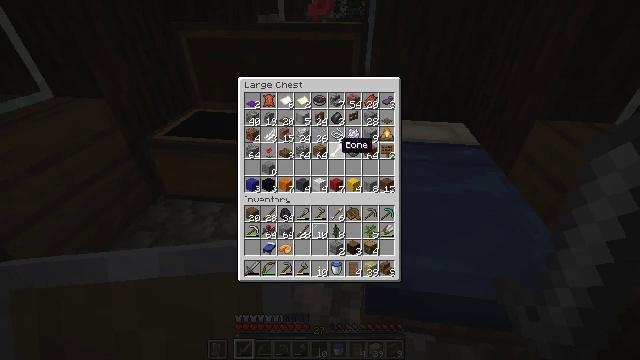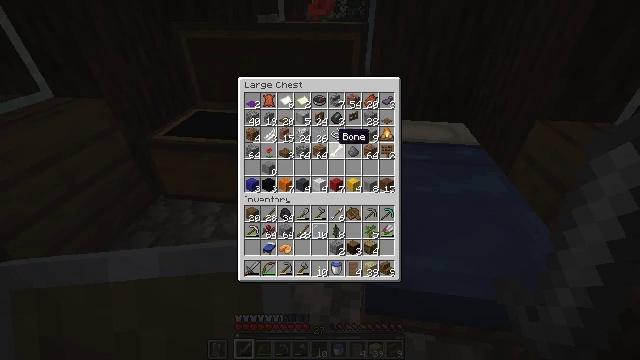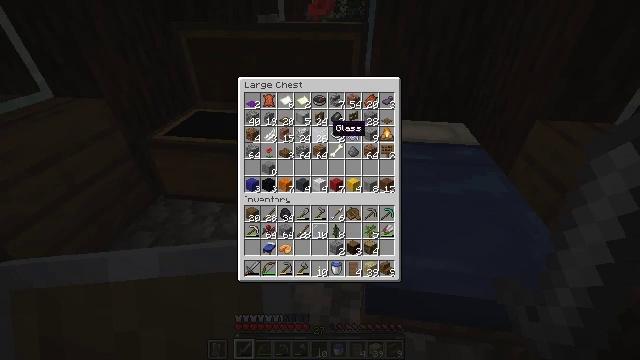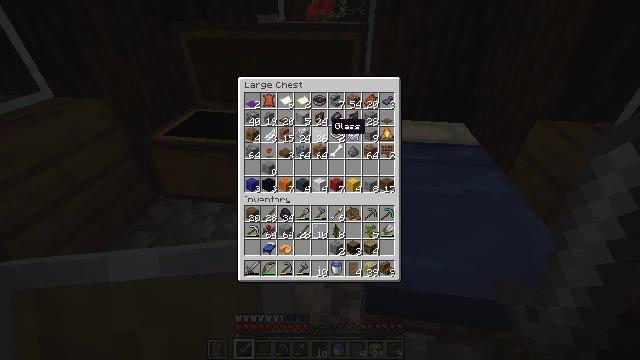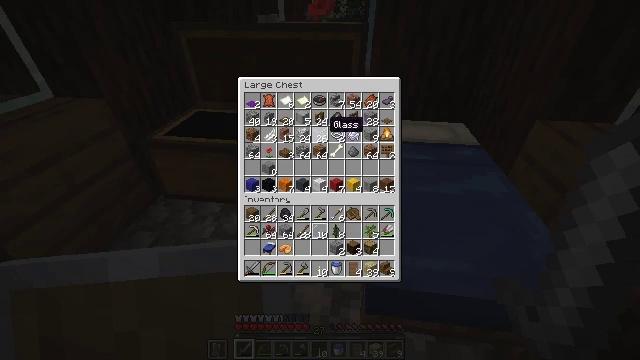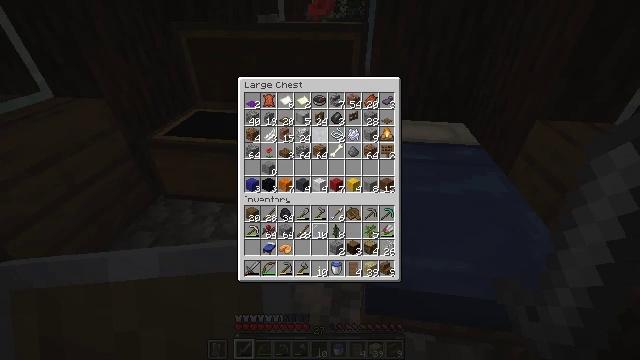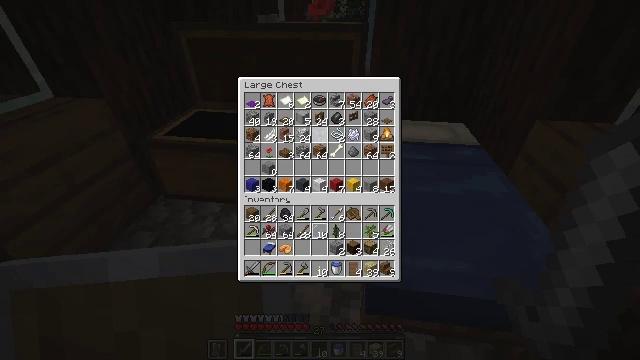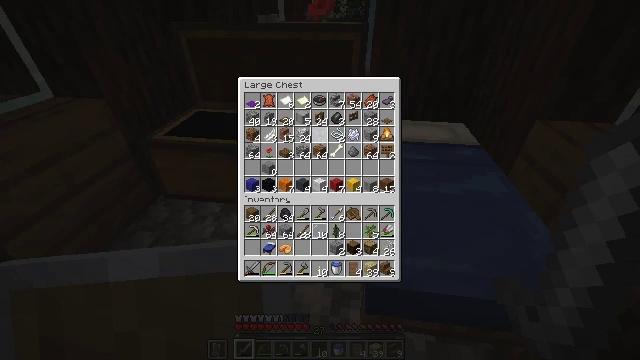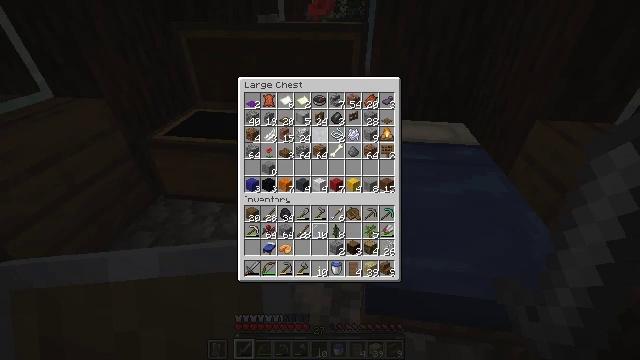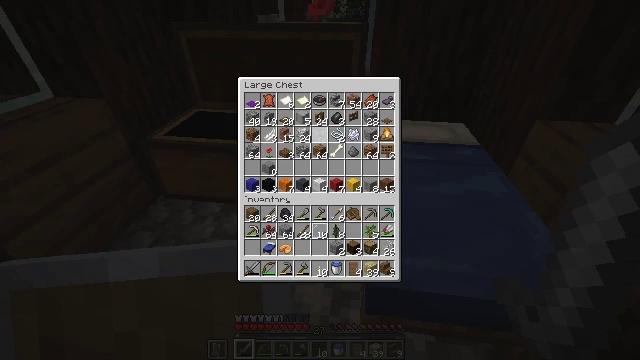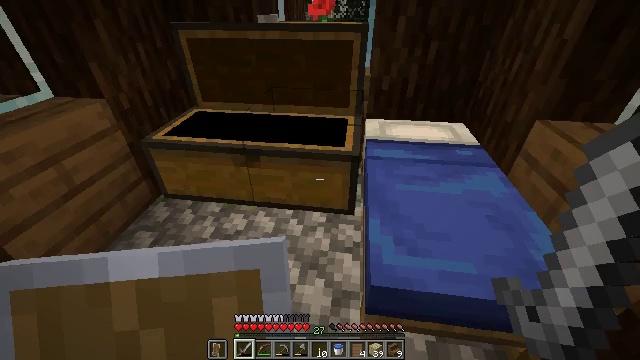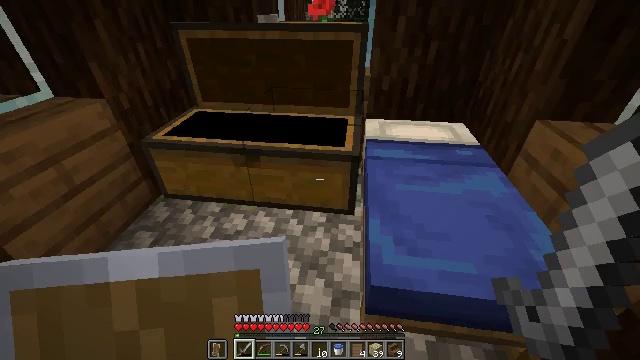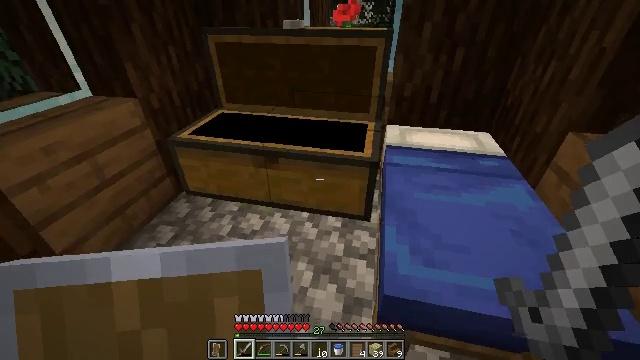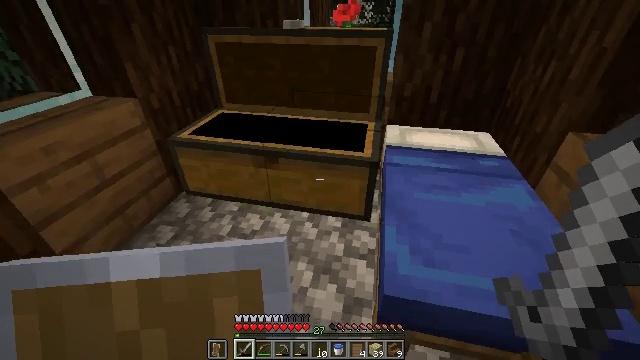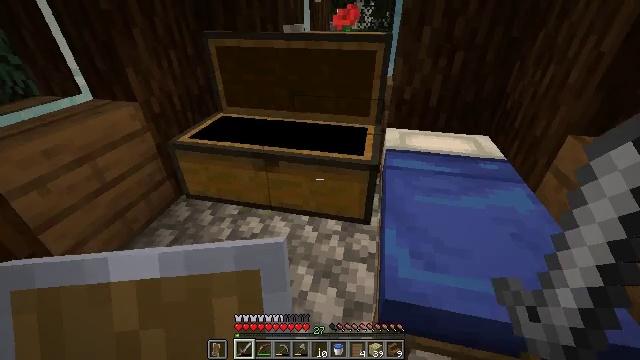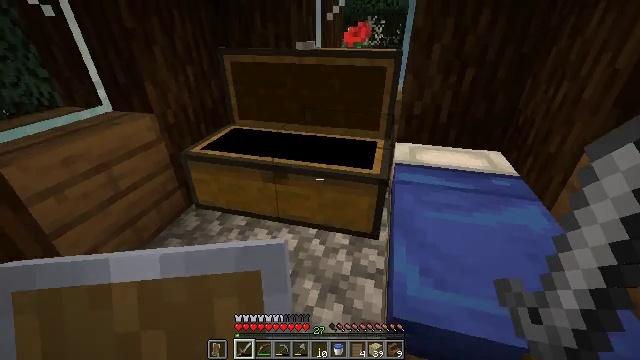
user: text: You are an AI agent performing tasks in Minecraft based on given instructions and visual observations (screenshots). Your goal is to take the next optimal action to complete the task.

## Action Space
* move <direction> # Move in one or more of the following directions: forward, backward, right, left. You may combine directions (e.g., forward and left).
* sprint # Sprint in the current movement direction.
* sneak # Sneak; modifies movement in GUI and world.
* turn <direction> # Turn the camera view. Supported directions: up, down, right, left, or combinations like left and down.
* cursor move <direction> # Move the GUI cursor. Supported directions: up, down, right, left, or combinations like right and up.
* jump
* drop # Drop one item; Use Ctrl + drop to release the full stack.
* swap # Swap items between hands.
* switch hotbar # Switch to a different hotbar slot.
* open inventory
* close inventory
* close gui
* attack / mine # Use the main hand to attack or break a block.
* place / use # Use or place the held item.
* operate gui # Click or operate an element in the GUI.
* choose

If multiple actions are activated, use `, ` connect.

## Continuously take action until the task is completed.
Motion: motion action
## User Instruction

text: Open the crafting table and create a glass pane.
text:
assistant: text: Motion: cursor move up
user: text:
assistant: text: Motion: cursor move up
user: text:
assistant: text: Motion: no_op
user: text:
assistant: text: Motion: sneak
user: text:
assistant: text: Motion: sneak, operate gui
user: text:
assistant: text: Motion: sneak, operate gui
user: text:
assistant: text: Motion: sneak
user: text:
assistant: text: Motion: sneak
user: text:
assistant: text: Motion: no_op
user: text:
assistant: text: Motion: no_op
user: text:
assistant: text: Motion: close gui
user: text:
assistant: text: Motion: turn left
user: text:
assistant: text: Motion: no_op
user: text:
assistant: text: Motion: no_op
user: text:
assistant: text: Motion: turn left and up
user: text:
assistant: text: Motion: turn left and up
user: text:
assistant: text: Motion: turn left and up
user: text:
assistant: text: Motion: turn left and up
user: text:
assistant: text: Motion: no_op
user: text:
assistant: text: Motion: no_op
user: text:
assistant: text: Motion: turn right and down
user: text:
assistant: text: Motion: turn right and down
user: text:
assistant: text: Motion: turn right and down
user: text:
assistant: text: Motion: turn right
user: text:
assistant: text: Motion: no_op
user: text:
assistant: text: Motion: no_op
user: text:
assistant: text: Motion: no_op
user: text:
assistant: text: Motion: no_op
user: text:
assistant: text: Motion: turn left
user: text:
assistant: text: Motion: turn up